Field crop: tomato
Growth stage: 2
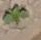
Species: solanum